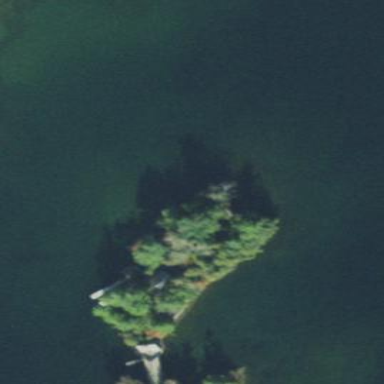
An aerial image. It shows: Islet.